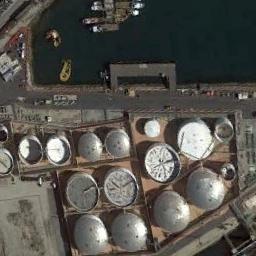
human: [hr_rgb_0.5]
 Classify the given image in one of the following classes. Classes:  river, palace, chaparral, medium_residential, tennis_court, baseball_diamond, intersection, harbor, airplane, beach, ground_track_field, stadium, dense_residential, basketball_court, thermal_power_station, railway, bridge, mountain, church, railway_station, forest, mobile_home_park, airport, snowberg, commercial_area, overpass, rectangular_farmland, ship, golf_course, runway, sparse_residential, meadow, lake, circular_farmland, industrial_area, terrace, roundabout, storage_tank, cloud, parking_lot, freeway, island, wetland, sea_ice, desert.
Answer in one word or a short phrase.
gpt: storage_tank